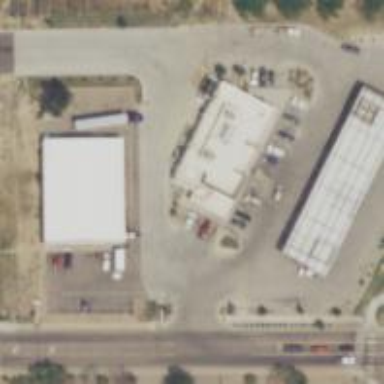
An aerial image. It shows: Convenience shop.